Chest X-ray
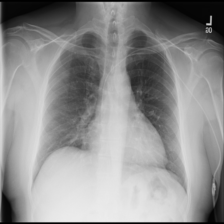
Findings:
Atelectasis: negative
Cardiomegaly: negative
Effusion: negative
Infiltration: negative
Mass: negative
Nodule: negative
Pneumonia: negative
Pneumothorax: negative
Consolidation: negative
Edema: negative
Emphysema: negative
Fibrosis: negative
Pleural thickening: negative
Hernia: negative